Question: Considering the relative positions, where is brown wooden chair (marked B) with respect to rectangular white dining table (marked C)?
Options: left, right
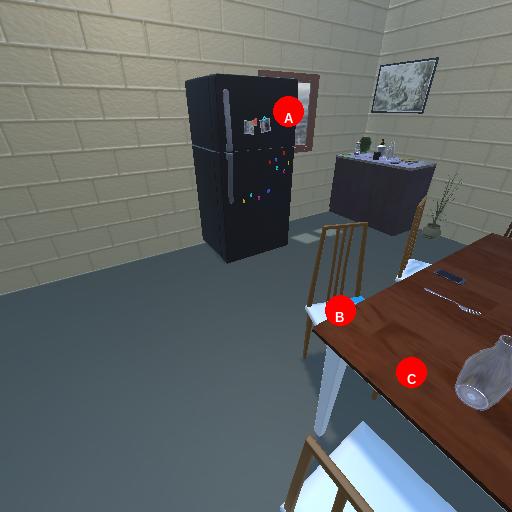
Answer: left